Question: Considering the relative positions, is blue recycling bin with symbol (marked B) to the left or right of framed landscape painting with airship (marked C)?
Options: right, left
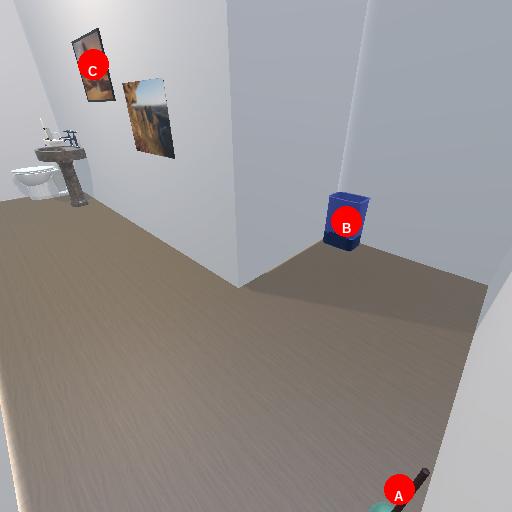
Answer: right